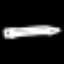
Label: pencil